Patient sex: M
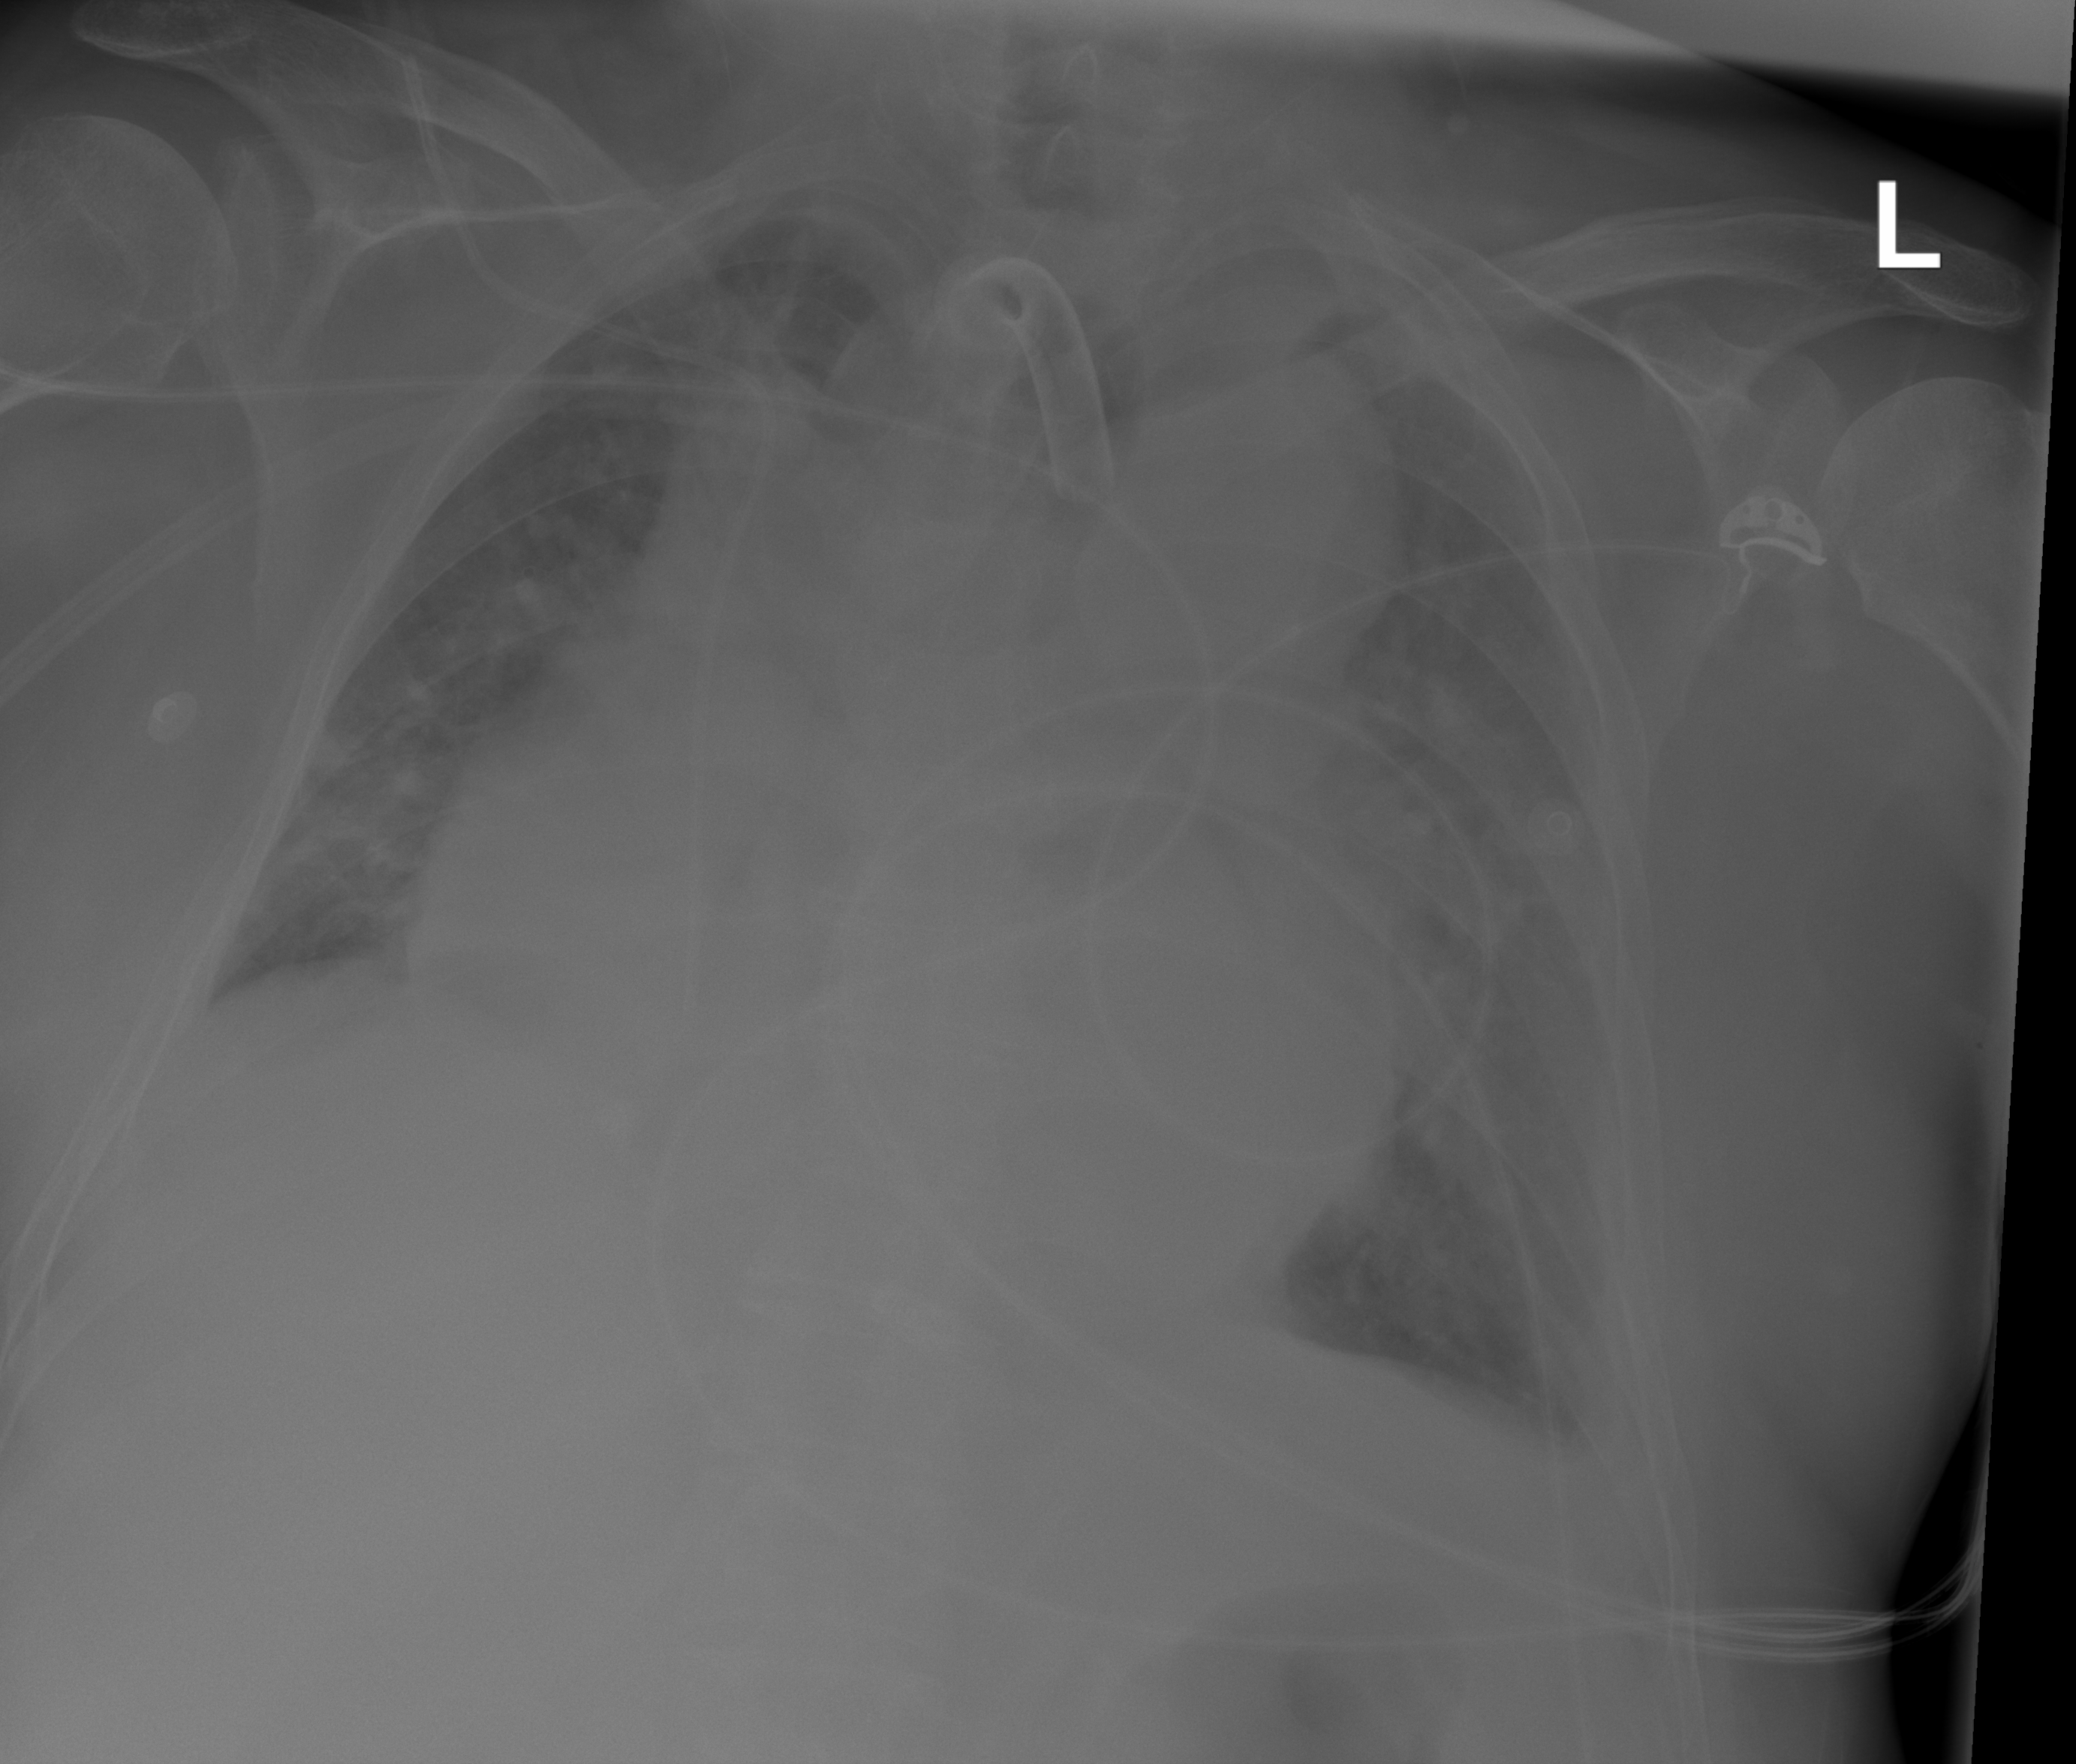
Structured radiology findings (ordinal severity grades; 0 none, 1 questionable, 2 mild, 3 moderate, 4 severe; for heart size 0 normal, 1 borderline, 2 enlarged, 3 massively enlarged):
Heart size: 2
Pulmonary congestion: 2
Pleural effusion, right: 2
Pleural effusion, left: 2
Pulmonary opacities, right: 0
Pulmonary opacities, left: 2
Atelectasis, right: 2
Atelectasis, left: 2